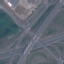
Label: Highway